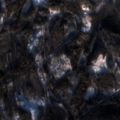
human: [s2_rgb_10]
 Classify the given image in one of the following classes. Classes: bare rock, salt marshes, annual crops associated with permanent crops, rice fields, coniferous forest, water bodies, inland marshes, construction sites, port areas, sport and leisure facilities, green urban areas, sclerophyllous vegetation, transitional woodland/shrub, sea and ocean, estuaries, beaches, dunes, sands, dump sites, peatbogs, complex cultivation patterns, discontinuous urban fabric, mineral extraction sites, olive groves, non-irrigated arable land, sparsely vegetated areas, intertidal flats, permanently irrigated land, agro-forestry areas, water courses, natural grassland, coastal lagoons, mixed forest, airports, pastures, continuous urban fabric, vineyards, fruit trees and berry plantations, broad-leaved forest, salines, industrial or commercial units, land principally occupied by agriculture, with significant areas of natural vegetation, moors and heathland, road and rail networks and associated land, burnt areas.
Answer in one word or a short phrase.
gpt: coniferous forest, mixed forest